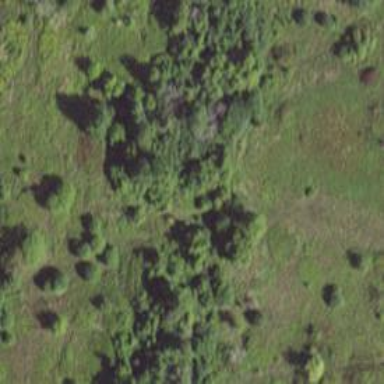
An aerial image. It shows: Disc golf tee area.